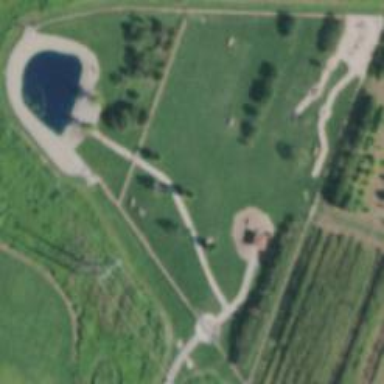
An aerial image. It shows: Dog park enclosed by chain link fence.